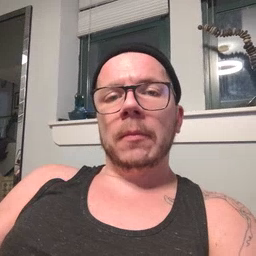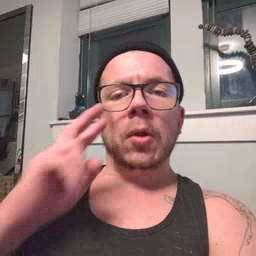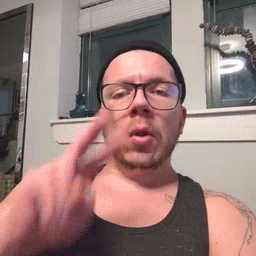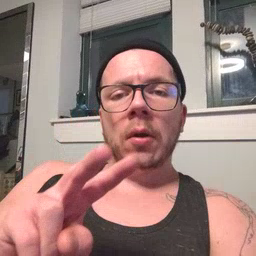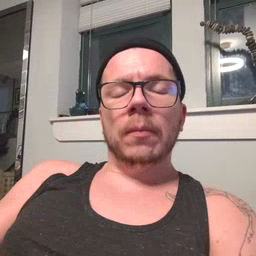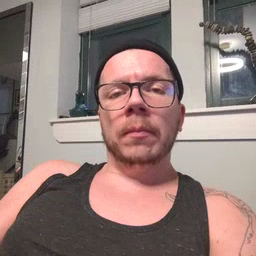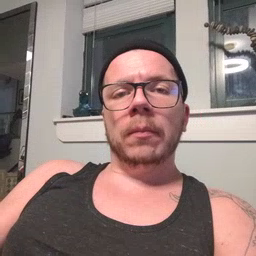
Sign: look